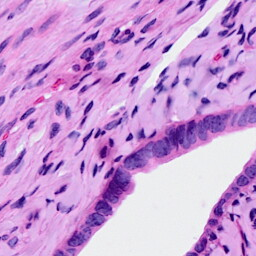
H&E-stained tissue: Ovarian